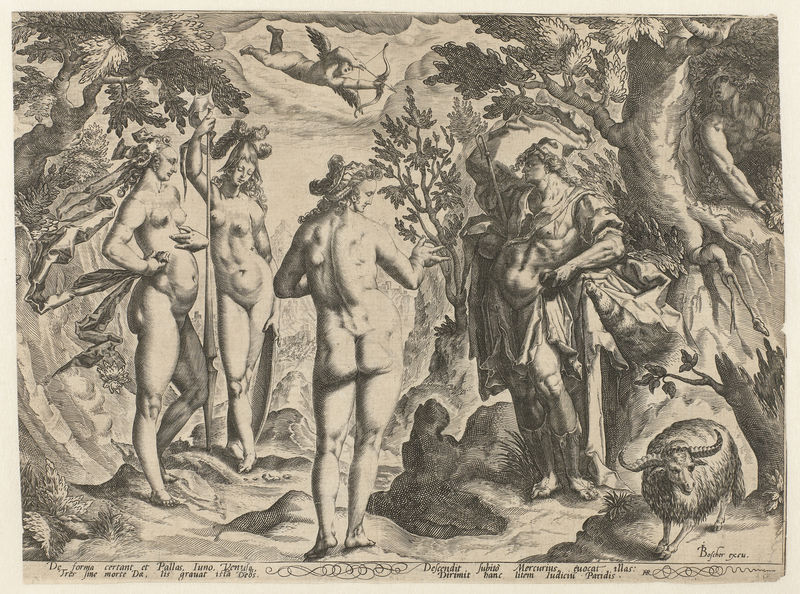
Titel: Oordeel van Paris
Künstler: Zacharias Dolendo
Standort: Amsterdam
Institution: Rijksmuseum
Schlagwörter: akt, baum, gott, haut, himmel, mann, nackt, weiß, wolken, bäume, frauen, landschaft, menschen, grau, paris, schwarz, zeichnung, tier, weide, pflanzen, locken, wald, beine, perücke, schrift, liebe, bogen, sepia, grazien, bauch, schaf, druck, viele, radierung, stich, text, allegorie, mythologie, verführung, mythos, amazonen, blattwerk, eros, griechenland, eiche, hörner, juno, amor, kupferstich, bock, mars, psyche, minerva, pfeil, ziege, göttinnen, urteil, pallas, widder, neugierde, frauenakte, horen, po